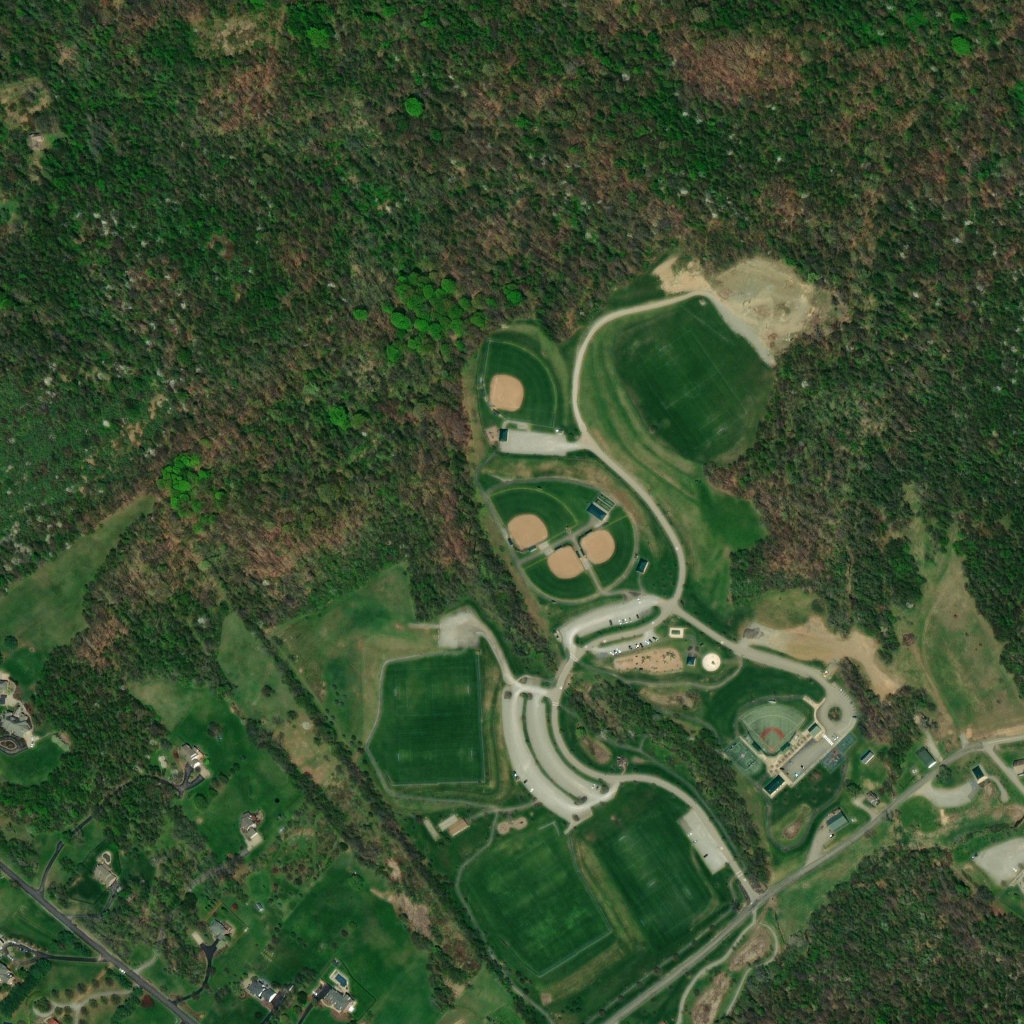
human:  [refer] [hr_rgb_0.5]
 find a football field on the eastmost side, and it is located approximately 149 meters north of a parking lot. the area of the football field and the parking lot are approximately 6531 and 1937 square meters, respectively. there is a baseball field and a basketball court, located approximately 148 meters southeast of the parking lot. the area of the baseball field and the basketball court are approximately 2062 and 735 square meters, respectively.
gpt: <box>[[61, 31, 72, 43, 0]]</box>

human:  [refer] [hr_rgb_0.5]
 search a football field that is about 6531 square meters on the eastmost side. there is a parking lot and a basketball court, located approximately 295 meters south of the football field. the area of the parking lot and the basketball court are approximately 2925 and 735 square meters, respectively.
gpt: <box>[[61, 31, 72, 43, 0]]</box>

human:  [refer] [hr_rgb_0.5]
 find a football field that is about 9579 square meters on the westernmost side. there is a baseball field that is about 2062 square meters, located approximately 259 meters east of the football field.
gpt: <box>[[38, 64, 47, 76, 0]]</box>

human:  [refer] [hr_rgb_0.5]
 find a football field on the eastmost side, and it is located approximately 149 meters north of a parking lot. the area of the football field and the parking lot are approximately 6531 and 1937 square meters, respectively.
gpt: <box>[[61, 31, 72, 43, 0]]</box>

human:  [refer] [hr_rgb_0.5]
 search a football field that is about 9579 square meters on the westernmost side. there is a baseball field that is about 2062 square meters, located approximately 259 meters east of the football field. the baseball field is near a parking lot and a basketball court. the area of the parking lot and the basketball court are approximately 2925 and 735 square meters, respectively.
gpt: <box>[[38, 64, 47, 76, 0]]</box>

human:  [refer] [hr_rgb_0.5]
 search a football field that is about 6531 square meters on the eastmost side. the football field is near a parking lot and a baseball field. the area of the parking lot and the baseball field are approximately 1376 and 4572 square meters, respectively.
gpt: <box>[[61, 31, 72, 43, 0]]</box>